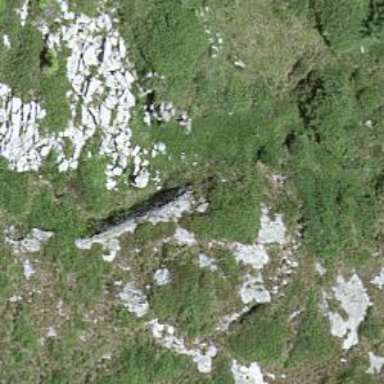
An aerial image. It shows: Natural cliff.